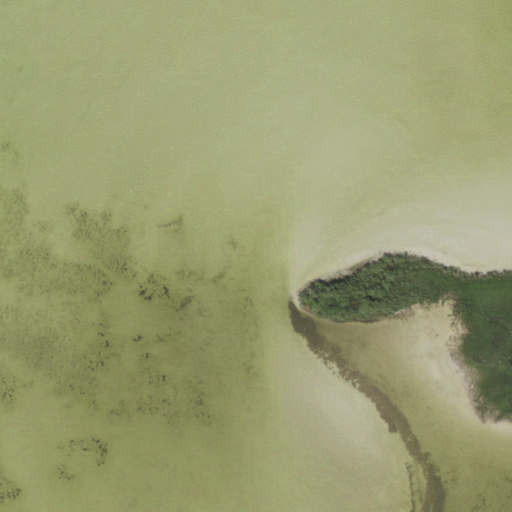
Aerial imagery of cape in Florida named Dinner Point containing open water and herbaceous wetlands